Chest X-ray. View position: AP
Patient age: 33
Patient sex: M
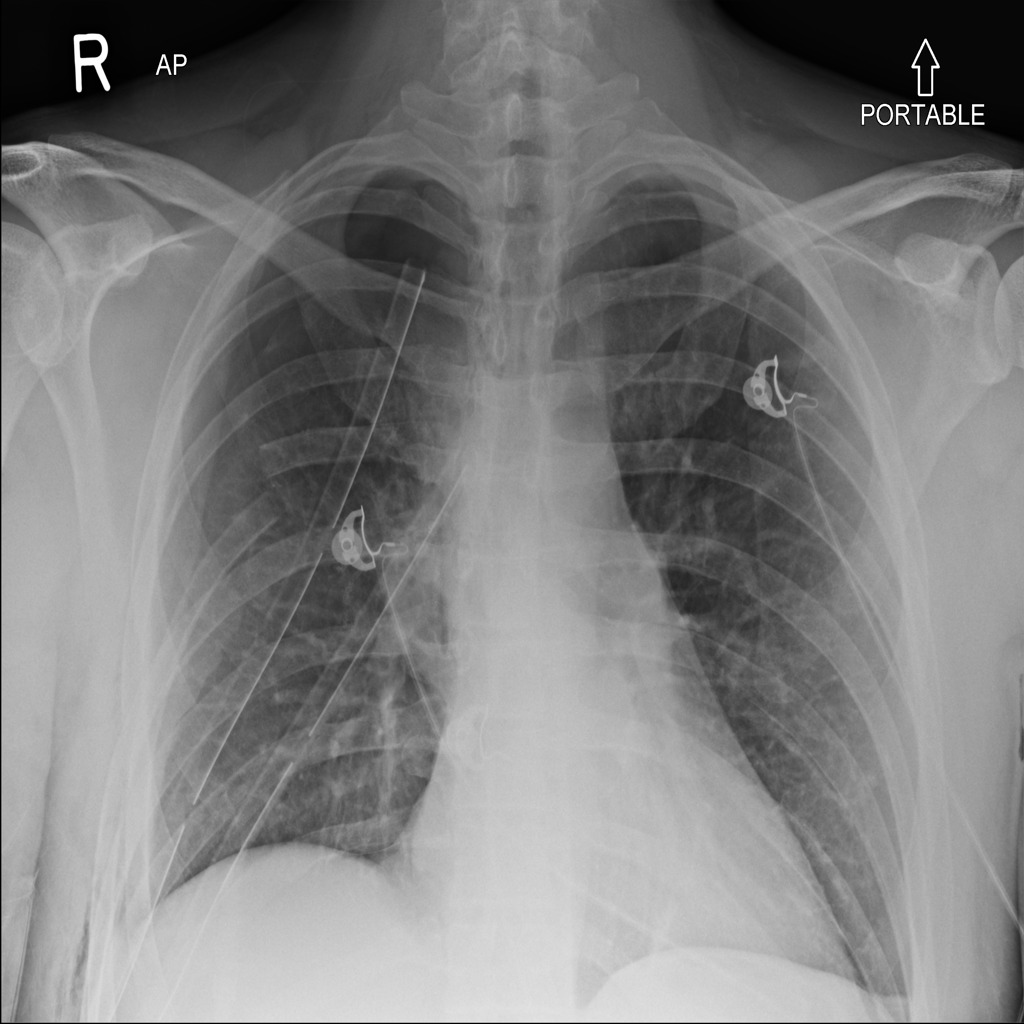
Finding: Pneumothorax